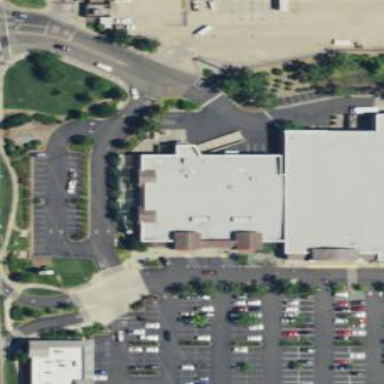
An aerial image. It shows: Retail building.